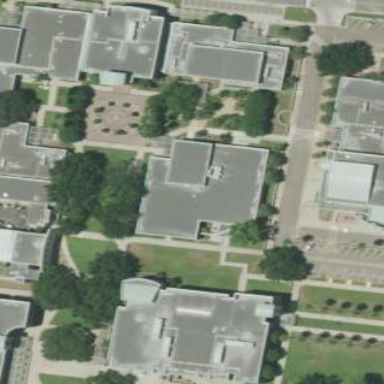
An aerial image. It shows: College building.